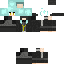
A female human skin with dark skin, wearing blonde helmet dressed in a blue hoodie and black pants, featuring a closed mouth.